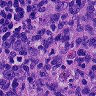
Metastatic tissue present: no